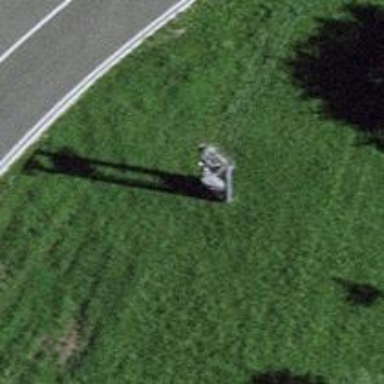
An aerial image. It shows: Distribution transformer attached to power pole.